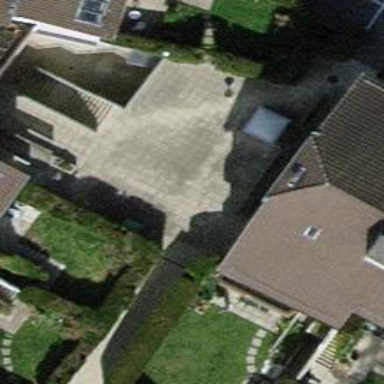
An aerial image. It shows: Garden enclosed by fence.